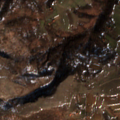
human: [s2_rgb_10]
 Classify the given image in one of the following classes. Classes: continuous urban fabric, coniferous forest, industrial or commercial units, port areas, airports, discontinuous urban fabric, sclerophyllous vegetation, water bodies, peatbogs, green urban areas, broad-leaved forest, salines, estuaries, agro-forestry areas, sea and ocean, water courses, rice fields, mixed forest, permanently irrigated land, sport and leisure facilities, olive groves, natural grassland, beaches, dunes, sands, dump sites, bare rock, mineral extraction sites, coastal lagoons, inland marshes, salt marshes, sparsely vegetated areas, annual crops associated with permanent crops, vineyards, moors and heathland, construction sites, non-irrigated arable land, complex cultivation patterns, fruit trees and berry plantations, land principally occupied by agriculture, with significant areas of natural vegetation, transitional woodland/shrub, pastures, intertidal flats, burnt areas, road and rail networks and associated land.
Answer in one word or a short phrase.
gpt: pastures, complex cultivation patterns, land principally occupied by agriculture, with significant areas of natural vegetation, broad-leaved forest, natural grassland, transitional woodland/shrub